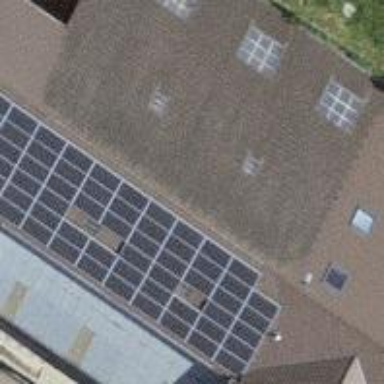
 consisting of solar photovoltaic panels."